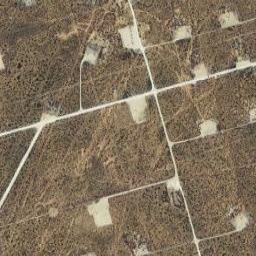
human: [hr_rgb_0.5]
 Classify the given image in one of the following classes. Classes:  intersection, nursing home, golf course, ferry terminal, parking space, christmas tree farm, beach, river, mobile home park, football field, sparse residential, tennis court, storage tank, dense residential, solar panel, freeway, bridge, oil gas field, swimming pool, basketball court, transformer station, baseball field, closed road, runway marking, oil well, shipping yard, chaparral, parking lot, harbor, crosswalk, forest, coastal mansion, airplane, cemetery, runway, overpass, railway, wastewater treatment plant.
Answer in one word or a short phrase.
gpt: oil gas field